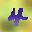
Label: 4